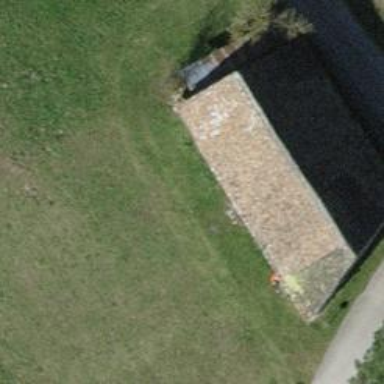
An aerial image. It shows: Bench.